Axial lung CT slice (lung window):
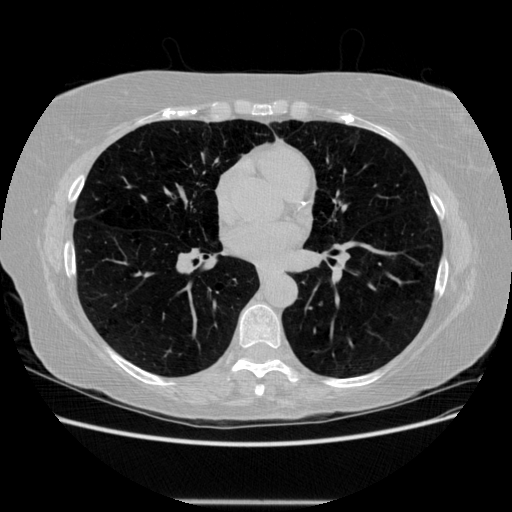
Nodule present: no